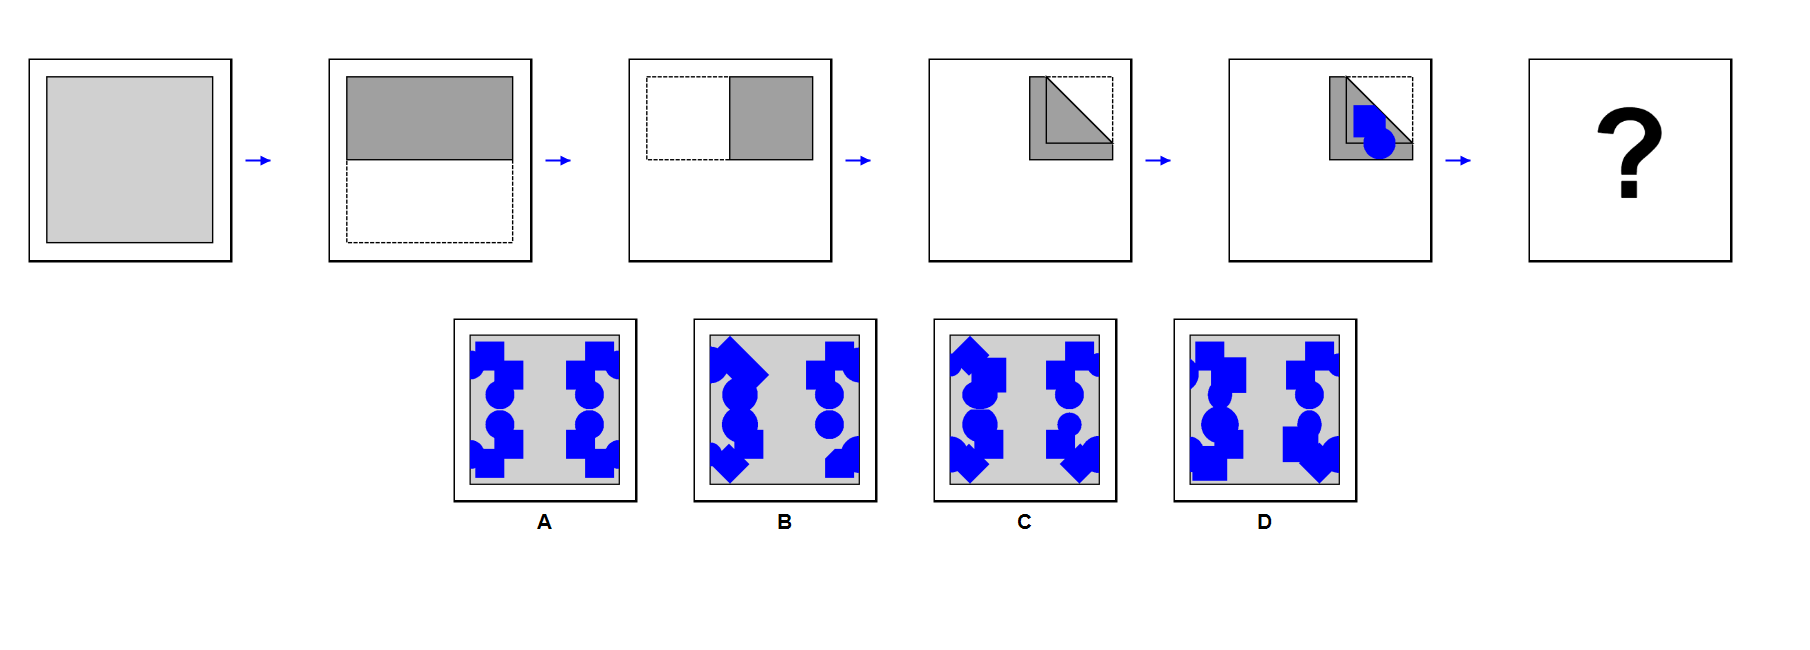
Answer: A